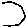
Label: hexagon